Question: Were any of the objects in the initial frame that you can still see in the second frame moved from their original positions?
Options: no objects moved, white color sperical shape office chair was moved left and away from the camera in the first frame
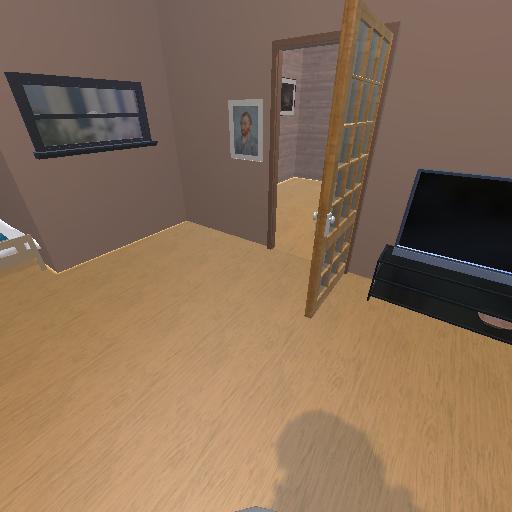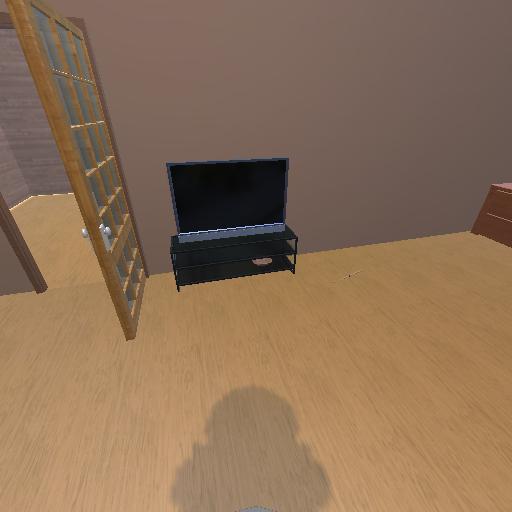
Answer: no objects moved